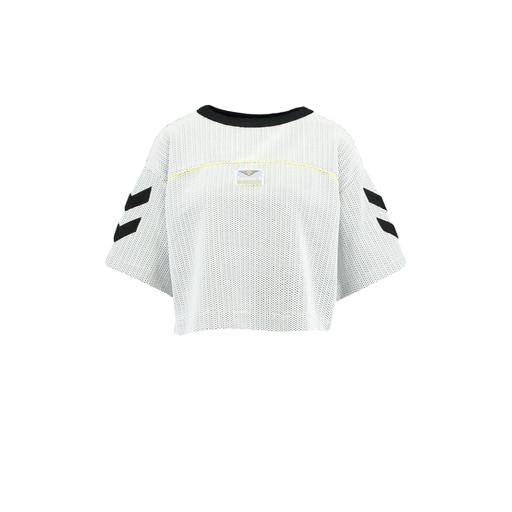
batwing t-shirt, crop tee, off-white classic t-shirt, white background